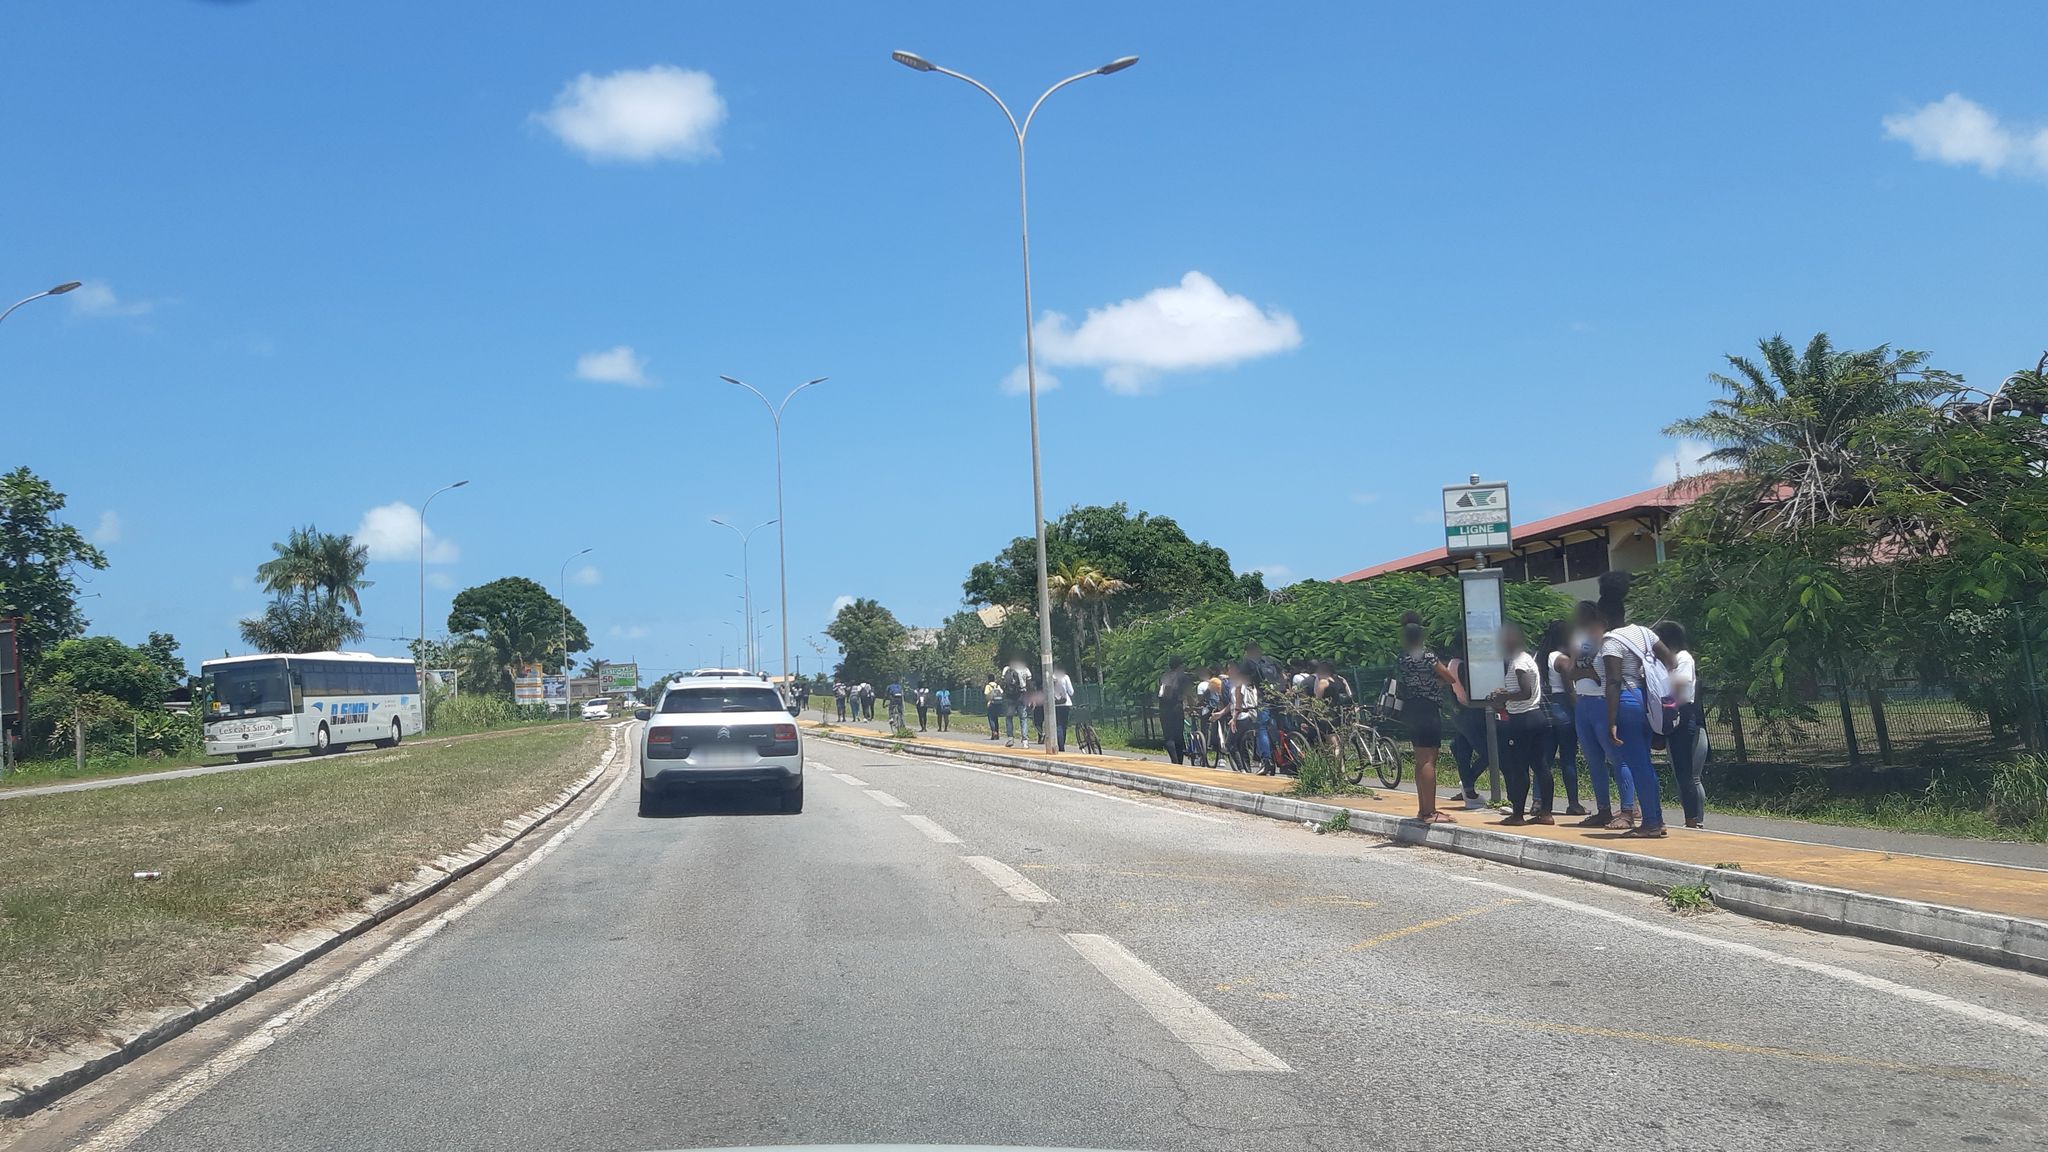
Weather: clear
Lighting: day
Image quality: good
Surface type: driving surface
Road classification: secondary
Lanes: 1.0
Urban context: urban centre
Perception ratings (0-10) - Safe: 4.79, Lively: 7.33, Beautiful: 4.75, Boring: 6.75, Depressing: 6.89, Wealthy: 2.07